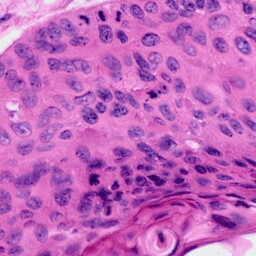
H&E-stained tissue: Cervix